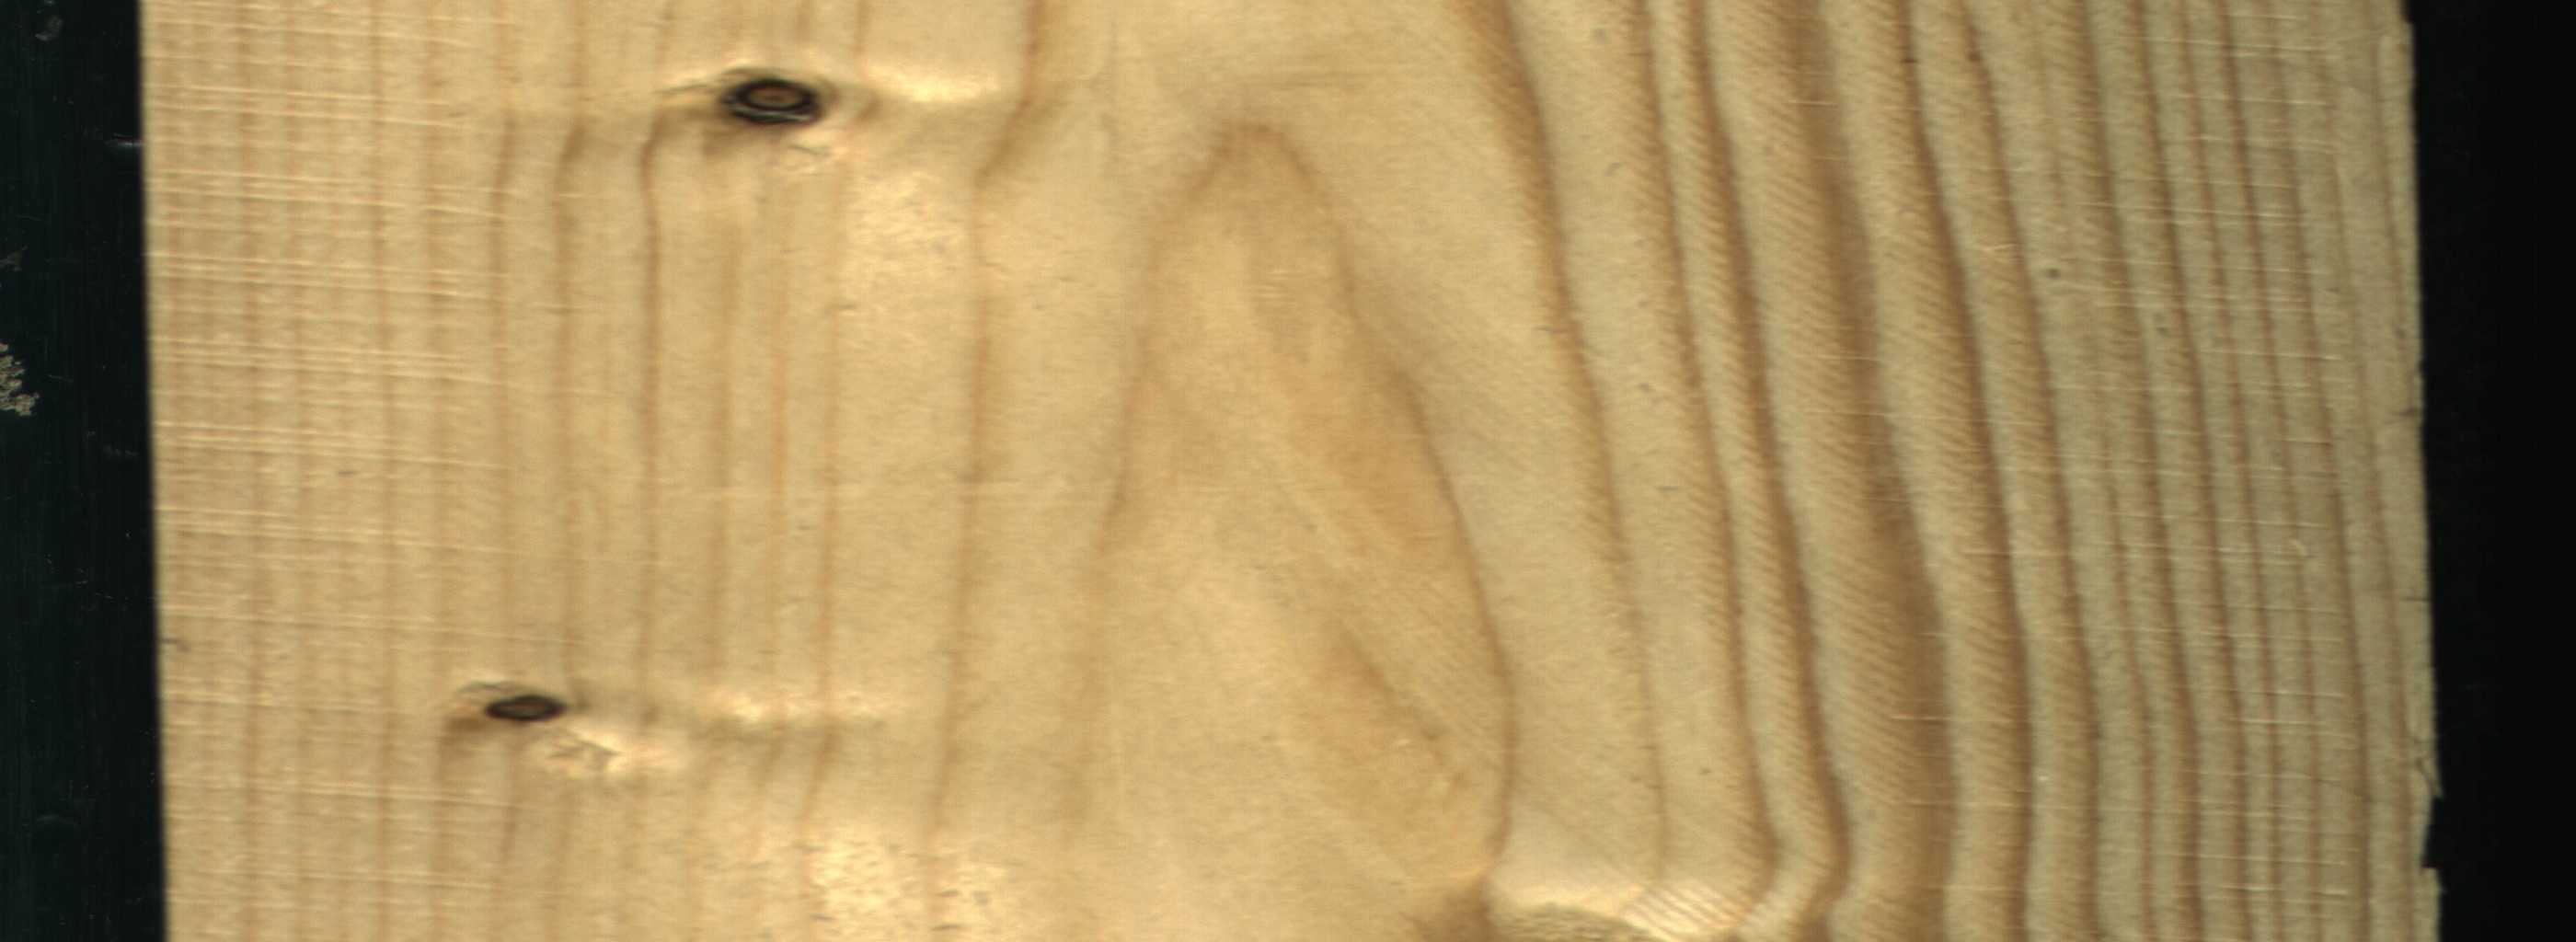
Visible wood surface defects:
Dead_Knot
Dead_Knot